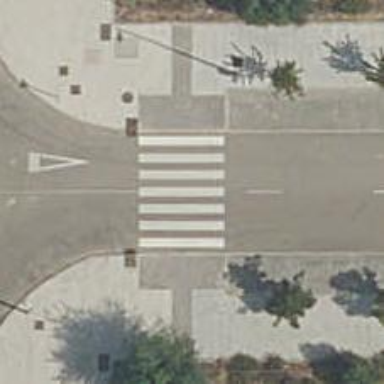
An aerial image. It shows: Uncontrolled crossing on the road.